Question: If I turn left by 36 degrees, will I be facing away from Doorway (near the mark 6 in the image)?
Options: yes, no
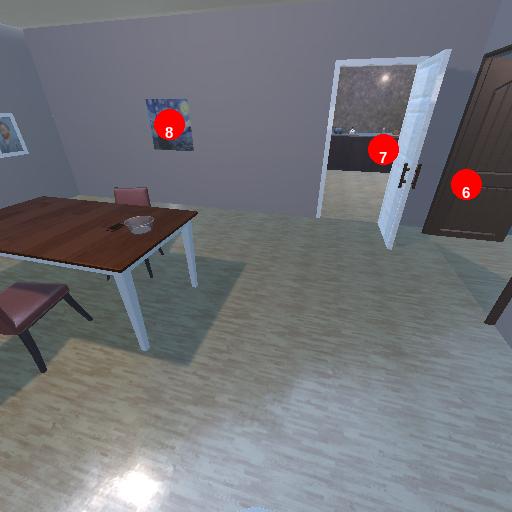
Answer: yes